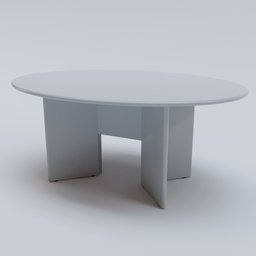
Label: furniture